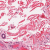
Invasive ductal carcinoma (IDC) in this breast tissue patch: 0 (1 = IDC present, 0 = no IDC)